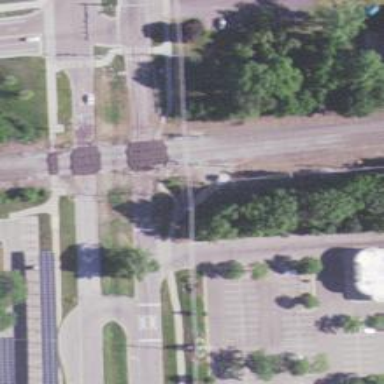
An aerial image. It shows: Railway crossing.